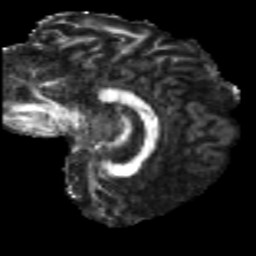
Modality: FA
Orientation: sagittal
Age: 46
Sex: male
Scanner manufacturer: siemens
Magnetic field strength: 3 T
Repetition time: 5 s
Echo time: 0.092 s